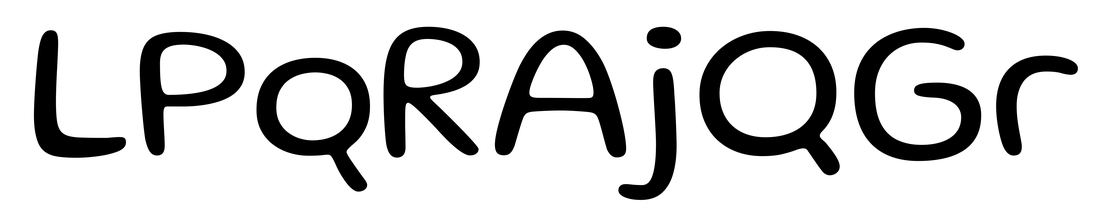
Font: Gluten_Light